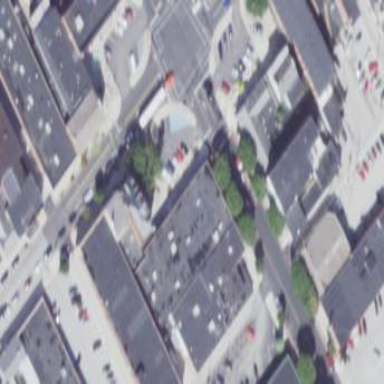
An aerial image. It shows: Commercial building.